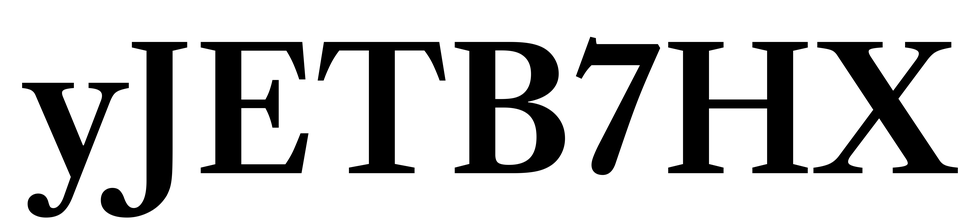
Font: LibreCaslonText_SemiBold